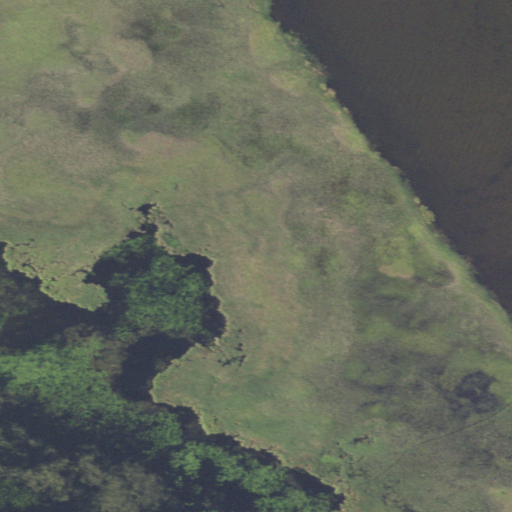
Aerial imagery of island in Minnesota named Low Island containing herbaceous wetlands, open water, and grassland